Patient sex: F
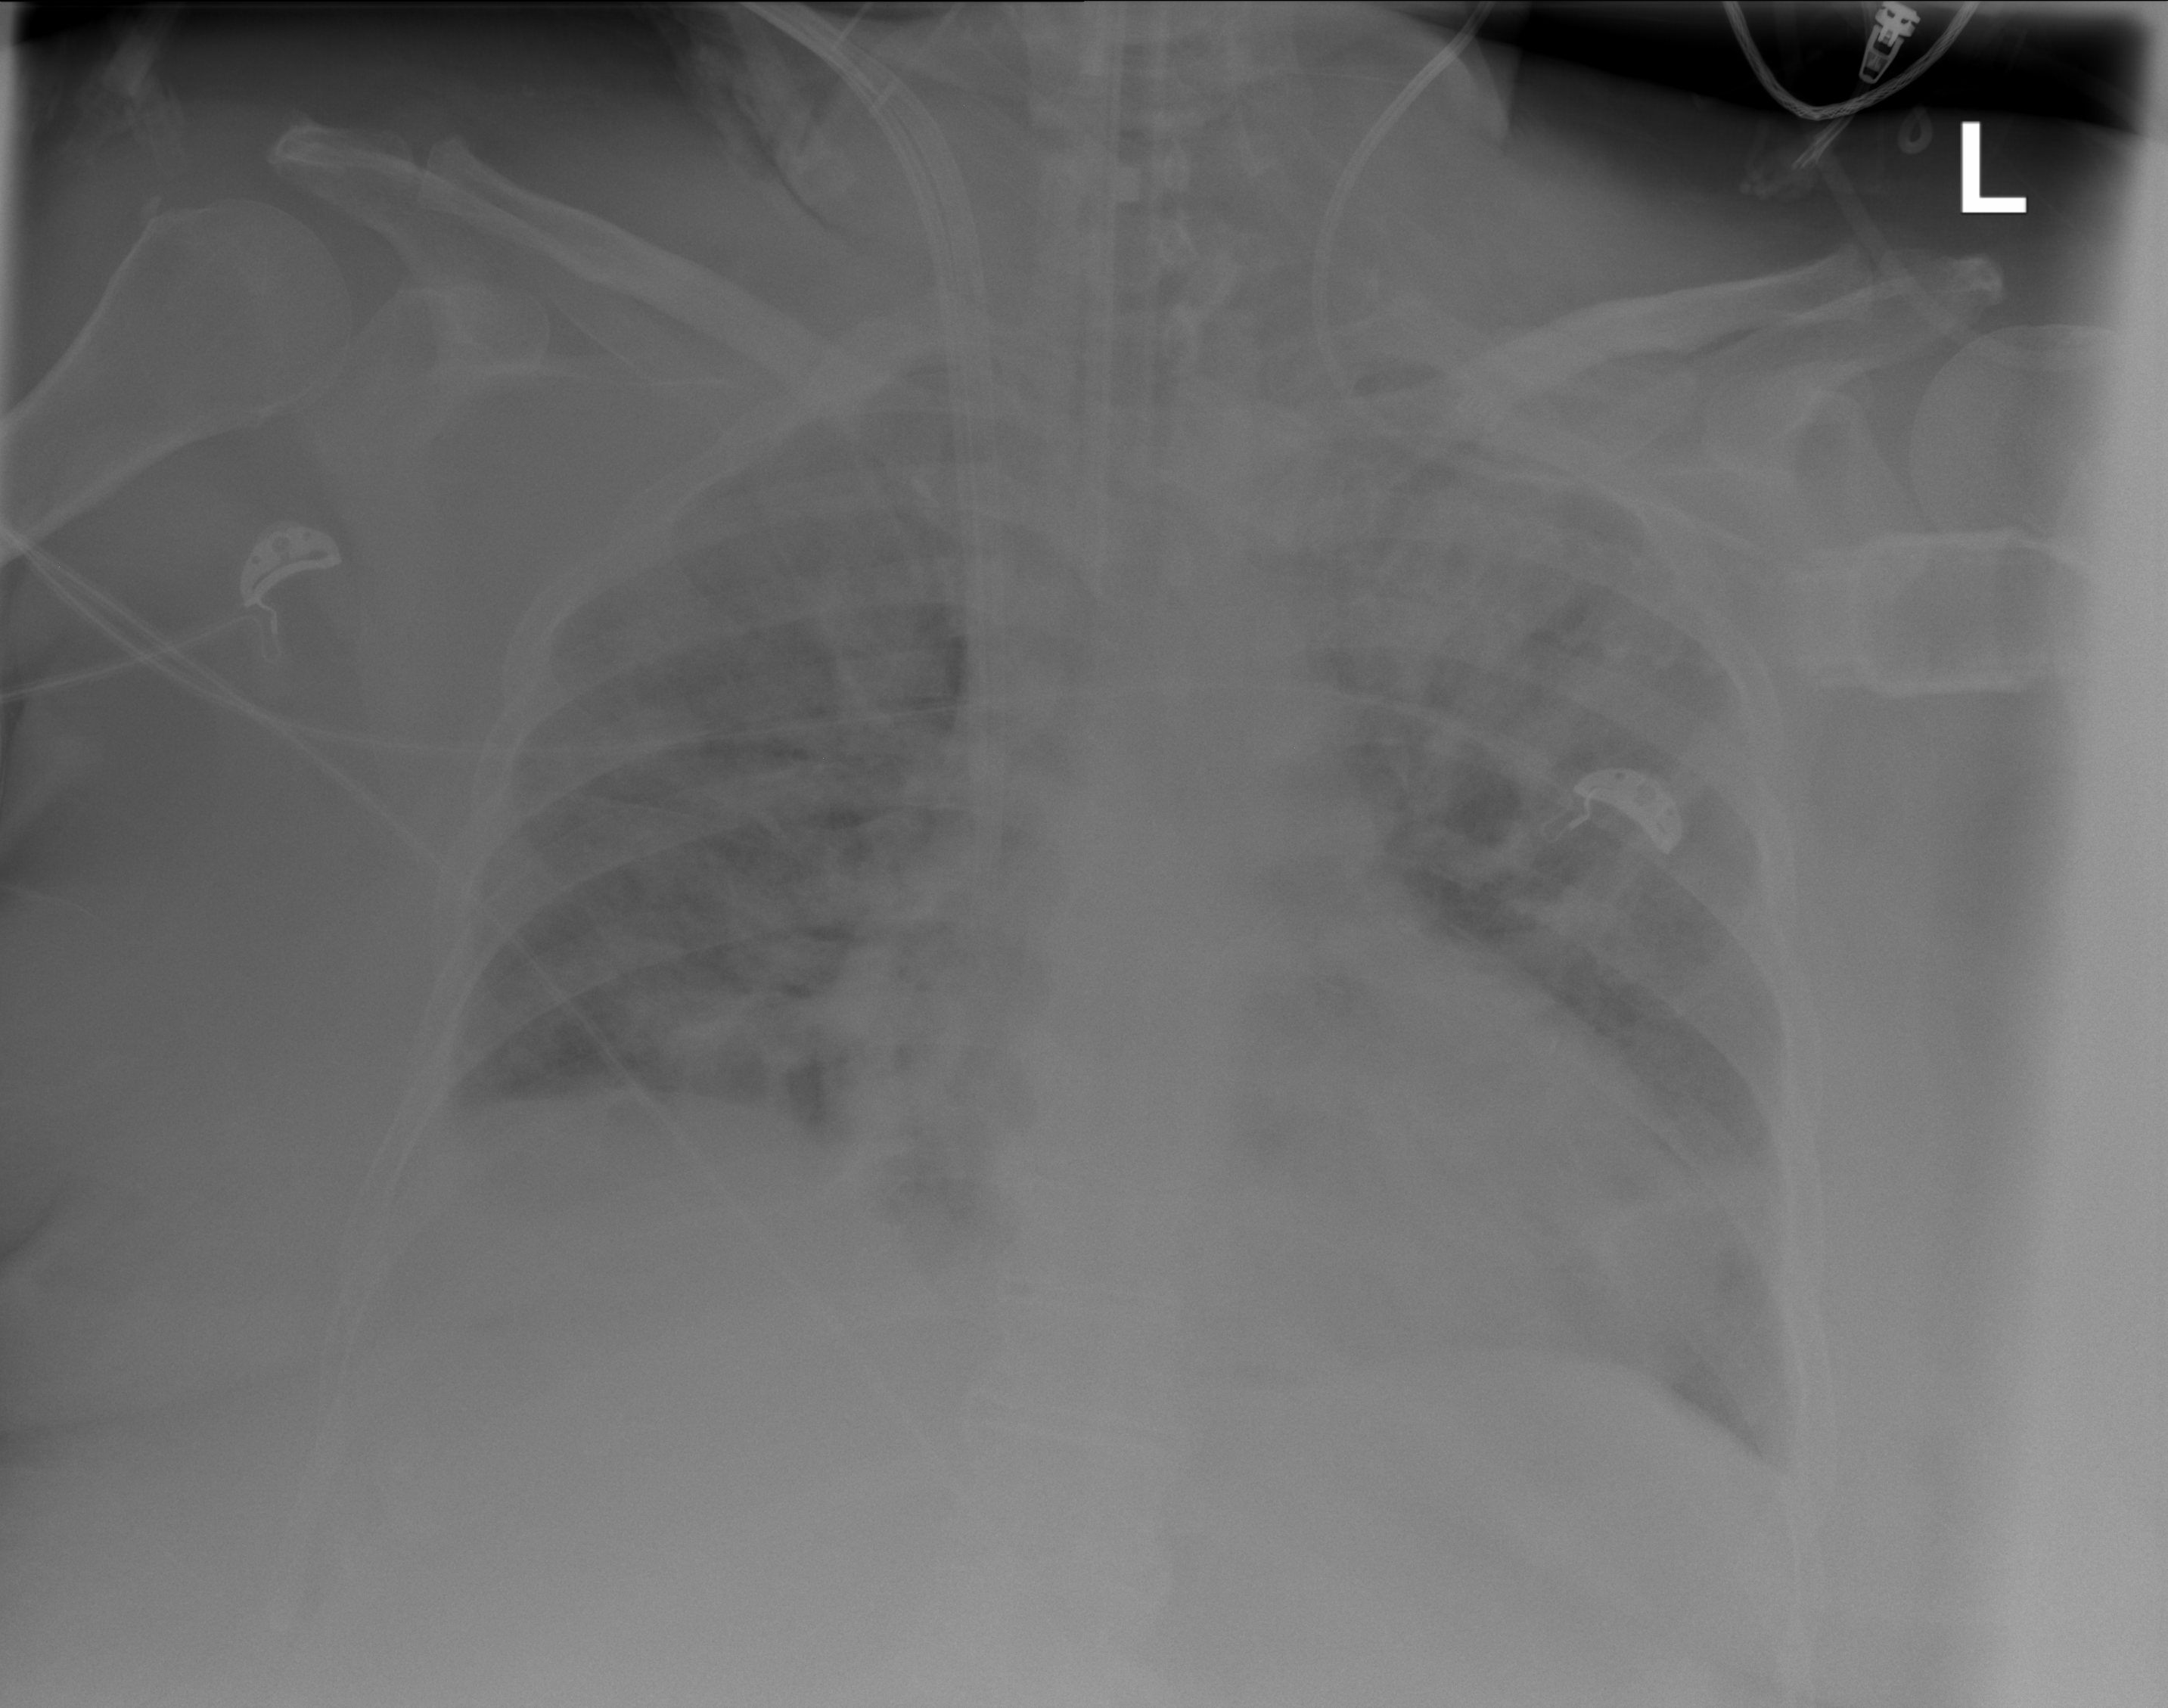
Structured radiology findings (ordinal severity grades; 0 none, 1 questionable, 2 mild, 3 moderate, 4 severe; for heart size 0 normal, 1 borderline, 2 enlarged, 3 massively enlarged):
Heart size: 2
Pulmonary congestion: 1
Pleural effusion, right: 0
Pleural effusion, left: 0
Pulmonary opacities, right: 3
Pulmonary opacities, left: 2
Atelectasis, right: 0
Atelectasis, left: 0